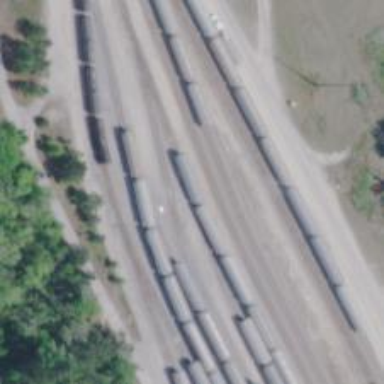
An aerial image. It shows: Rail spur service.